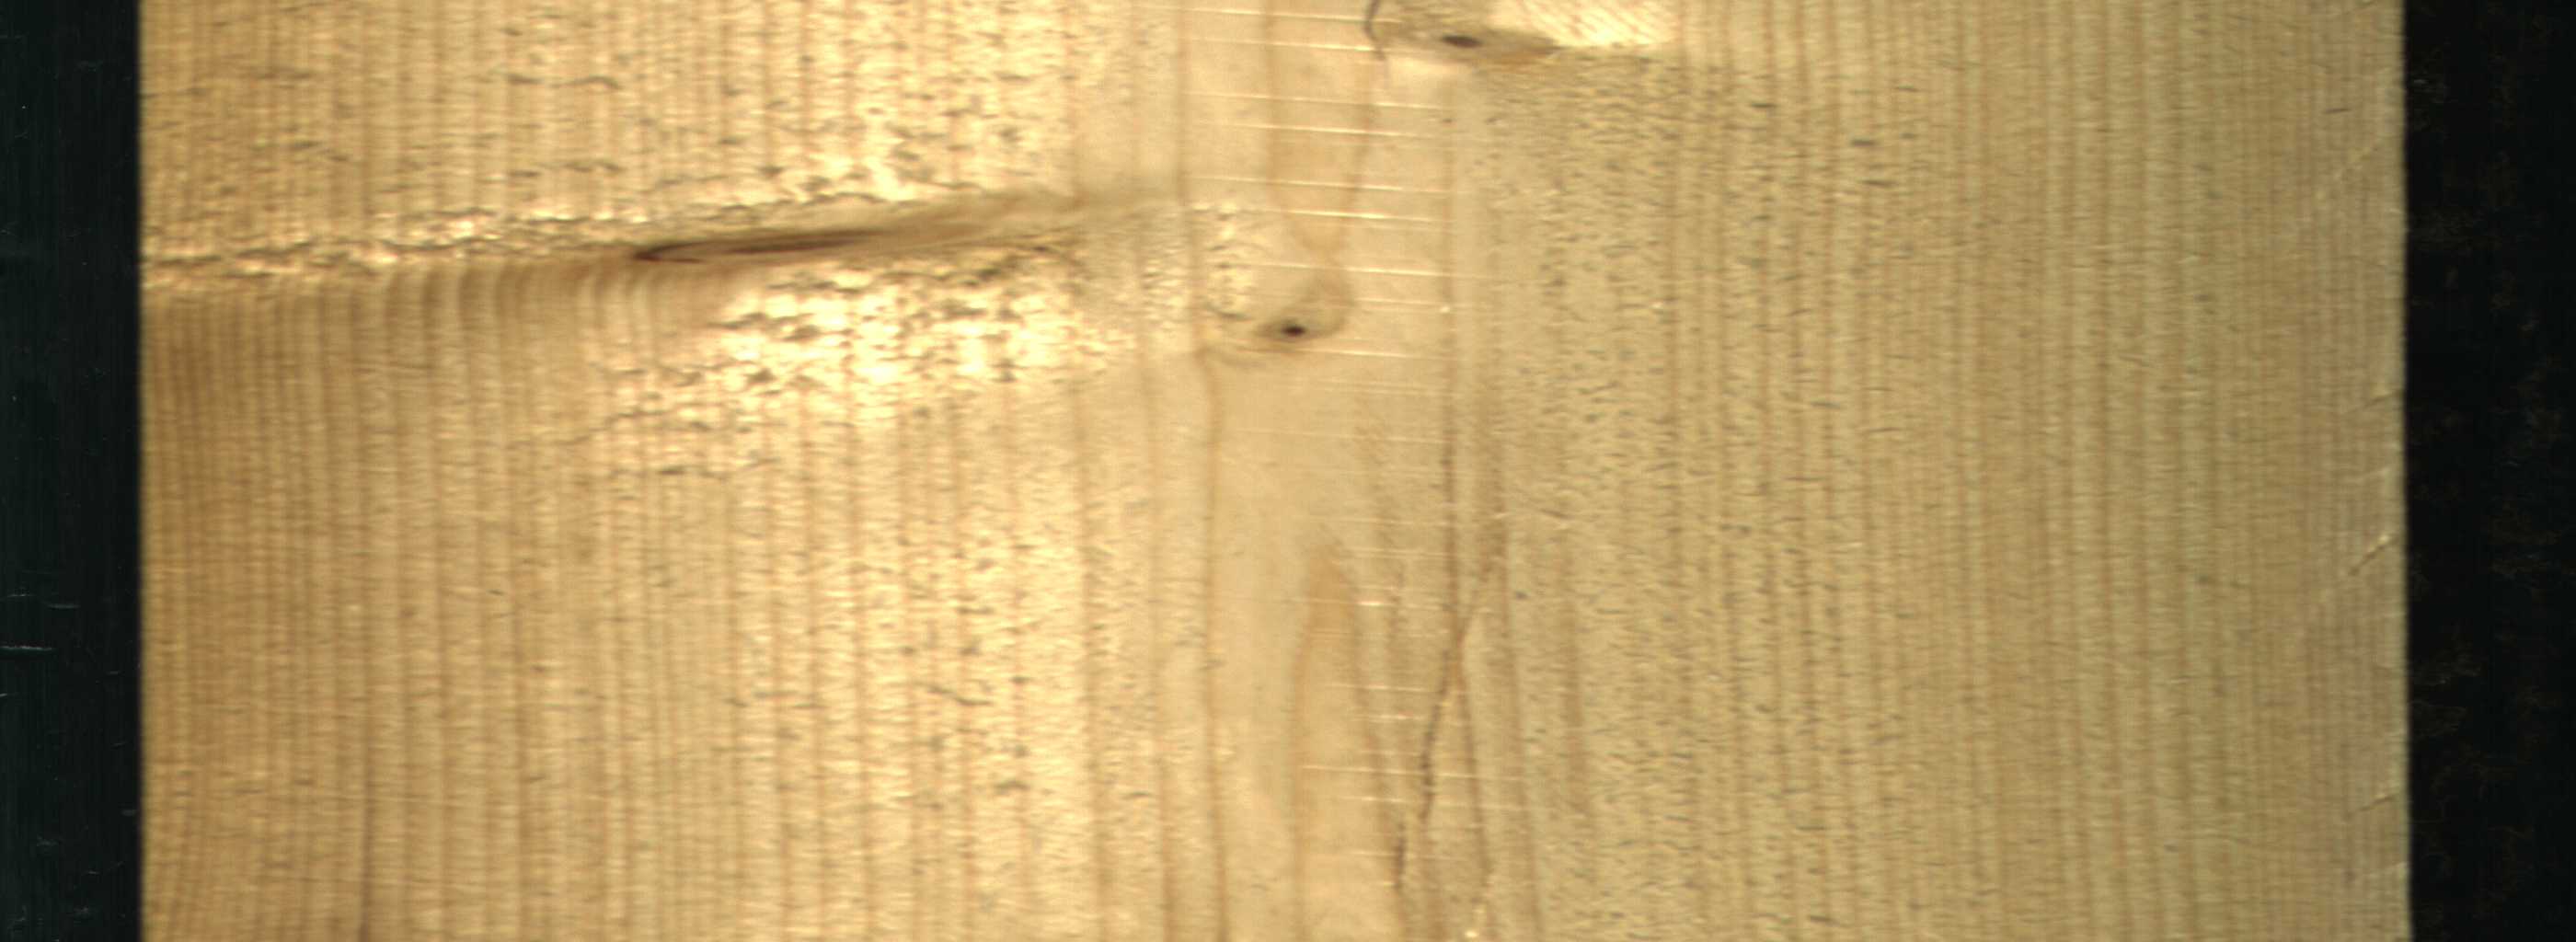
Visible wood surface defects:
Live_Knot
Live_Knot
Live_Knot